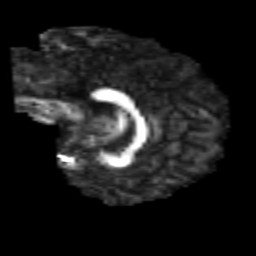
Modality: FA
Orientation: sagittal
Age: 23
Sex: male
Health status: healthy